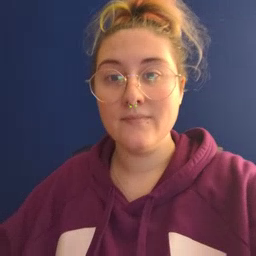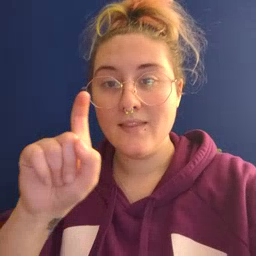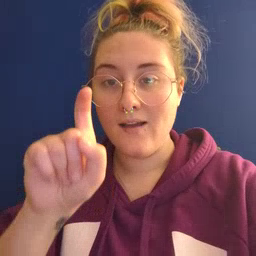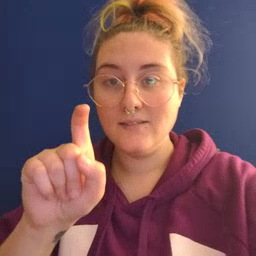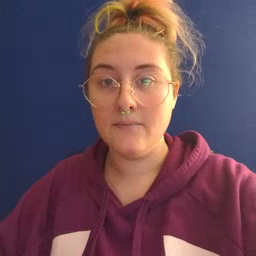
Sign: closet